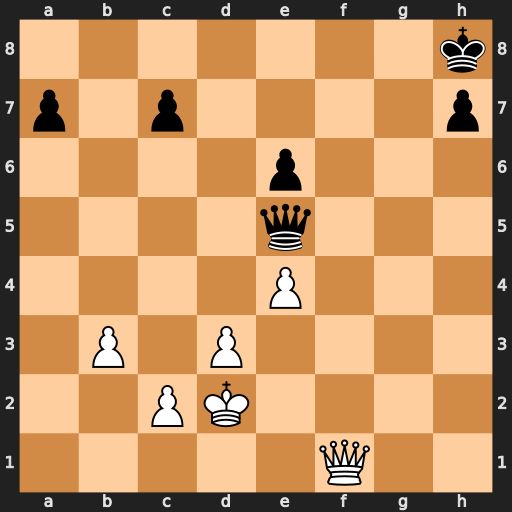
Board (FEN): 7k/p1p4p/4p3/4q3/4P3/1P1P4/2PK4/5Q2
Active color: w
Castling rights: -
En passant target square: -
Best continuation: Qf8#